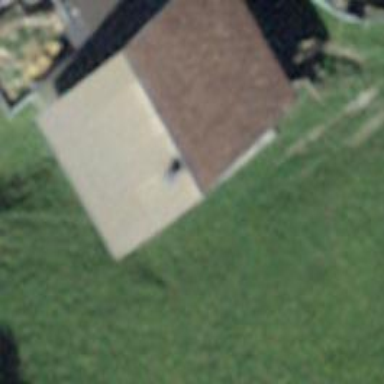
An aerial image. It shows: Barn.